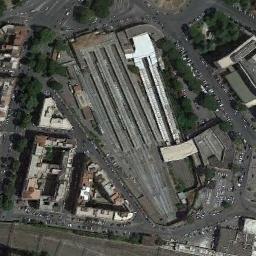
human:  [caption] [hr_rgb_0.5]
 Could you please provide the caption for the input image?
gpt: The railway station has some railways and buildings and the railway station is surrounded by roads .

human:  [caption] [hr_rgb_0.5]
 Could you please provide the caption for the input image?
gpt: The railway station is next to some buildings and trees .

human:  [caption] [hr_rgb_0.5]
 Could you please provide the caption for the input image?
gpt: There are many buildings of different shapes beside the railway station .

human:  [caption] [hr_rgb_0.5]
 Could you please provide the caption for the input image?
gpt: There is a railway station in the crowded city .

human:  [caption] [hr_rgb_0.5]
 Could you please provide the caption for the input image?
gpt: There are some green trees beside the white railway station .